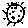
Label: moon